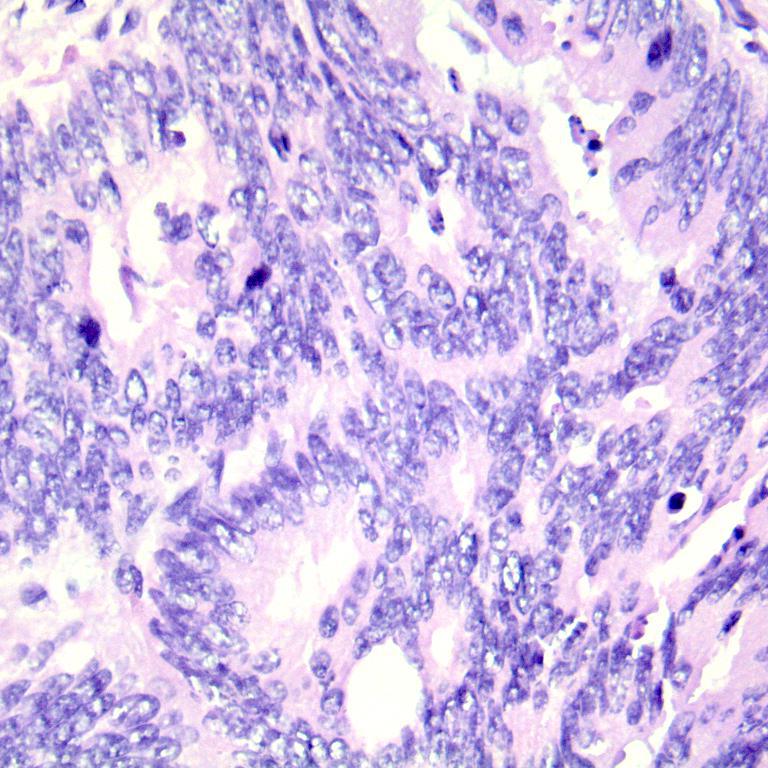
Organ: colon
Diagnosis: adenocarcinomas